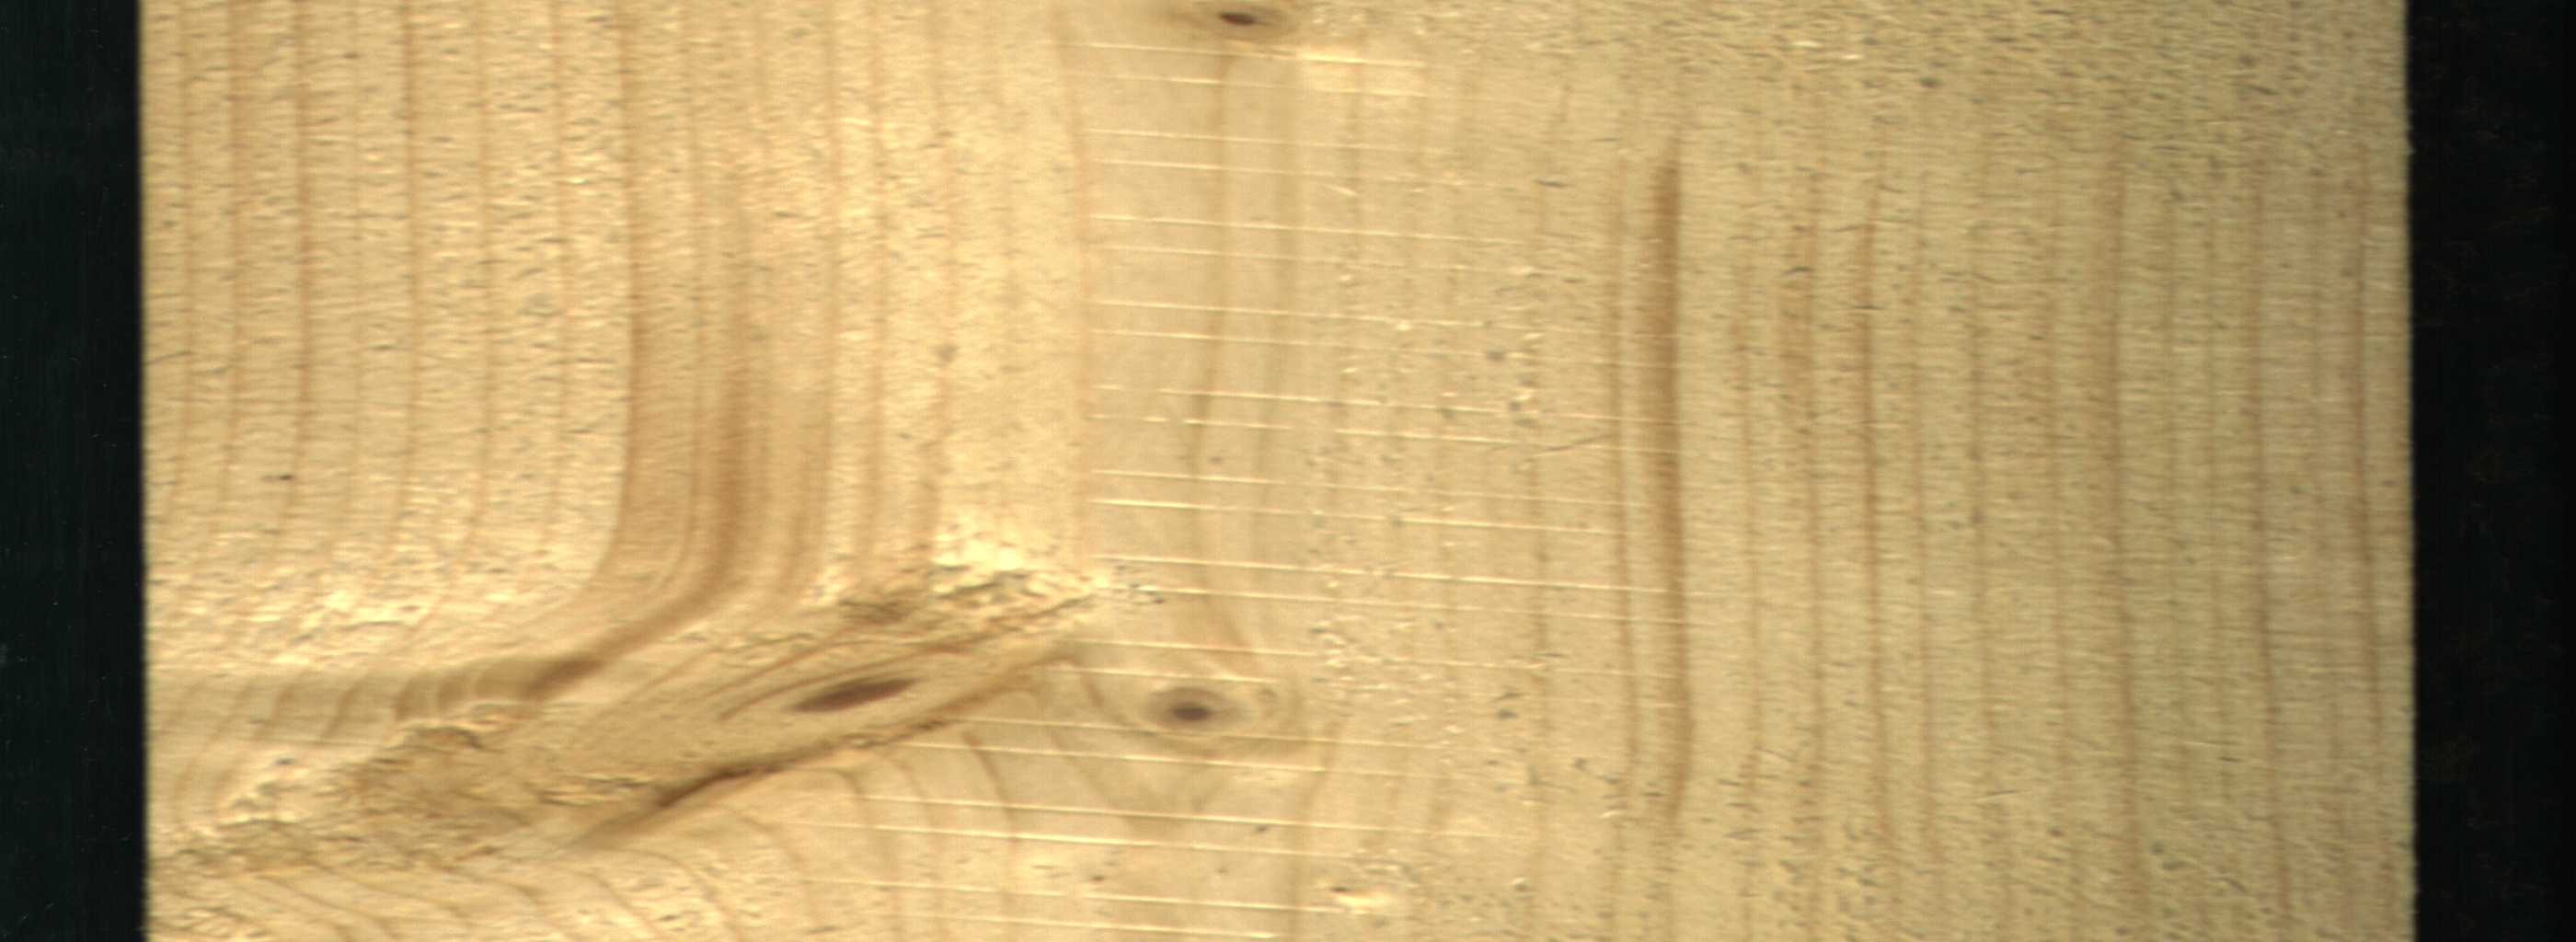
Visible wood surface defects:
Live_Knot
Live_Knot
Live_Knot
Live_Knot